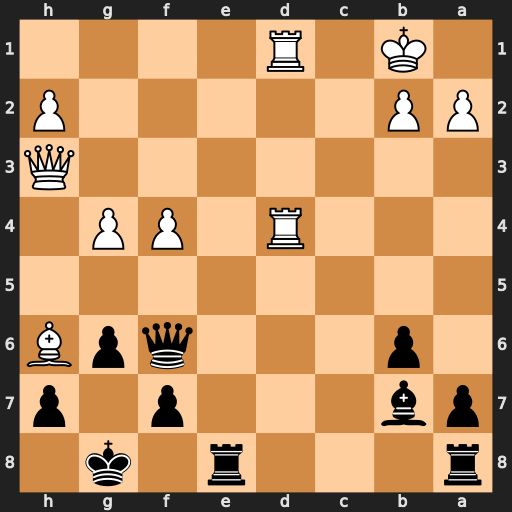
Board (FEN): r3r1k1/pb3p1p/1p3qpB/8/3R1PP1/7Q/PP5P/1K1R4
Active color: b
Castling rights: -
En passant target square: -
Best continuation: Be4+ Rxe4 Rxe4